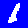
Digit: 1